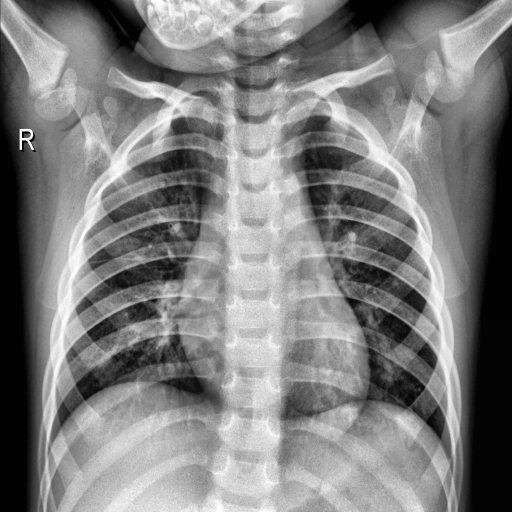
Finding: NORMAL